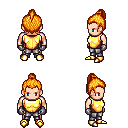
a pixel art fantasy rpg character, male body template, human, light skin, gold chest armor, metal pants, light blonde short topknot hairstyle, metal gloves, gold boots, four views (front, back, left, right), 2x2 character sprite sheet, small pixel art, hard edges, no anti-aliasing